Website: apple
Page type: address-validator
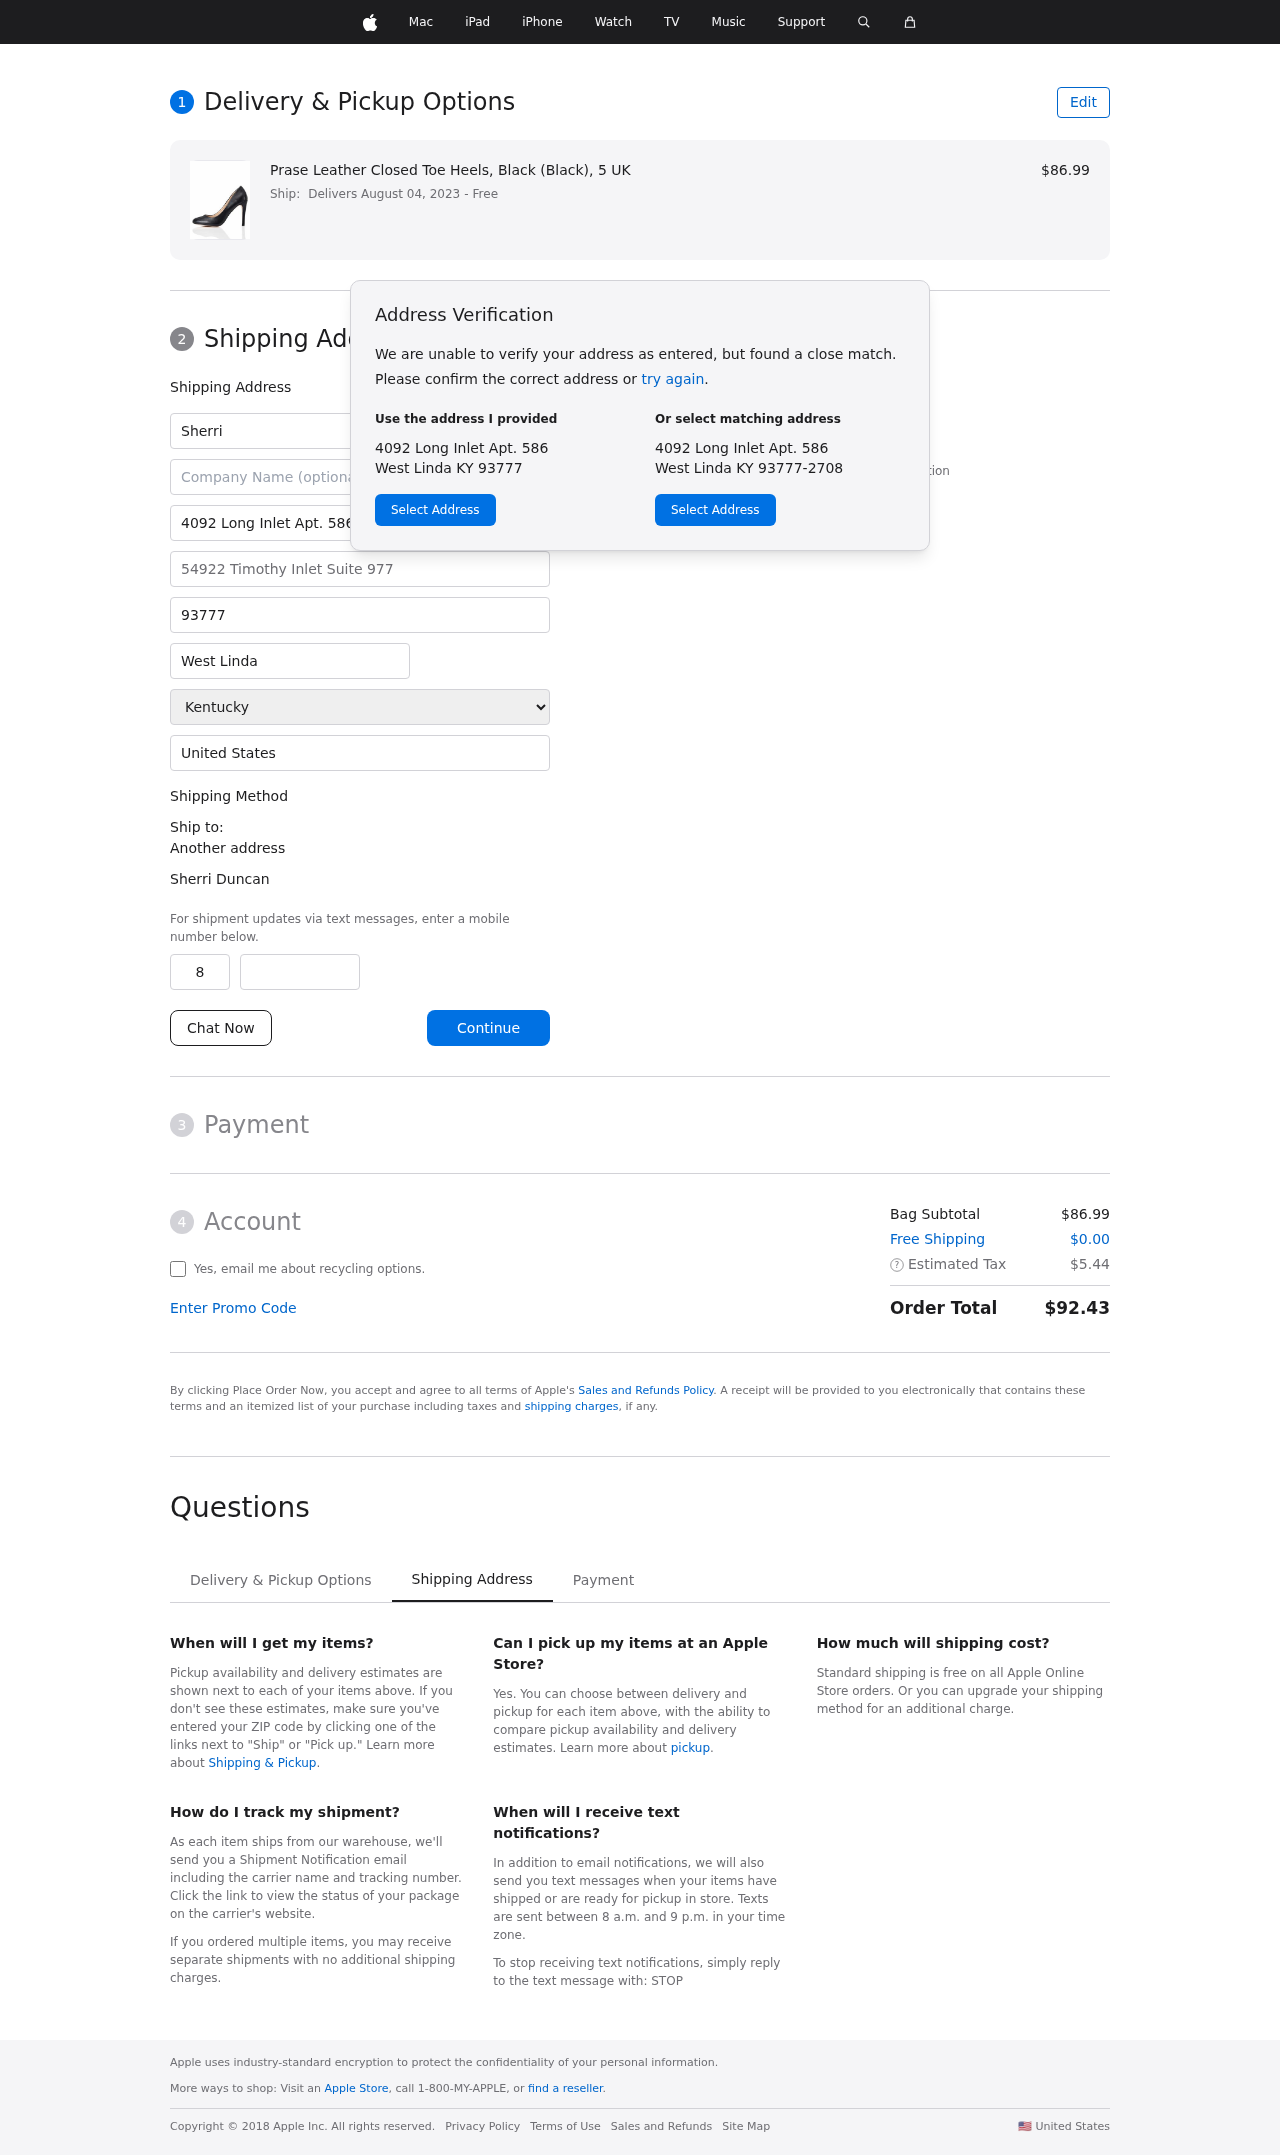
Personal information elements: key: PII_CITY
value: West Linda
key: PII_COUNTRY
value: United States
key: PII_FIRSTNAME
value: Sherri
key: PII_FULLNAME
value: Sherri Duncan
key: PII_LASTNAME
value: Duncan
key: PII_PHONE_AREA
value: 882
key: PII_PHONE_SUFFIX
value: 4055
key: PII_POSTCODE
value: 93777
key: PII_STATE
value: Kentucky
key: PII_STREET
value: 4092 Long Inlet Apt. 586
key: PII_STREET2
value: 54922 Timothy Inlet Suite 977
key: PII_CITY_STATE_ZIP
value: West Linda KY 93777
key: PII_STATE_ABBR
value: KY
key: PII_POSTCODE_FULL
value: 93777
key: PII_POSTCODE_NUMERIC
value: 93777
Product elements: key: PRODUCT1_NAME
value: Prase Leather Closed Toe Heels, Black (Black), 5 UK
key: PRODUCT1_PRICE
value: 86.99
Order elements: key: ORDER_DELIVERY_DATE
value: Delivers August 04, 2023
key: ORDER_SUBTOTAL
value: $86.99
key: ORDER_SHIPPING_COST
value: $0.00
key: ORDER_TAX
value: $5.44
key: ORDER_TOTAL
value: $92.43